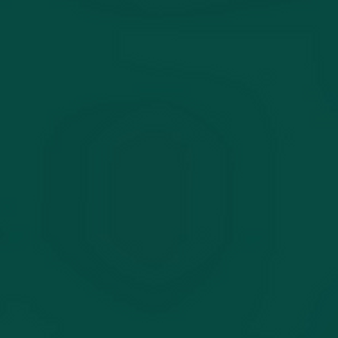
Label: other